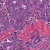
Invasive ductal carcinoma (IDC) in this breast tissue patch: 1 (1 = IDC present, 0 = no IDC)